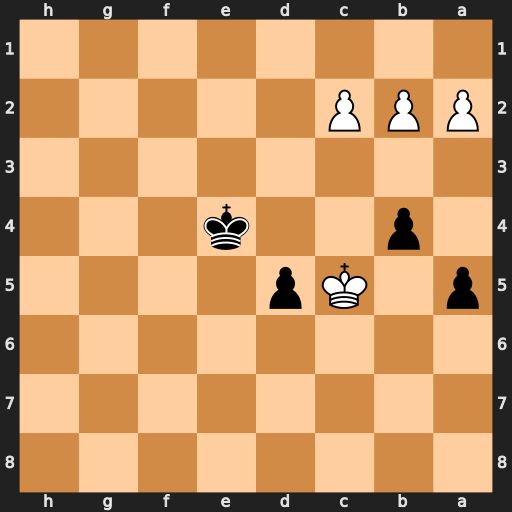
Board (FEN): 8/8/8/p1Kp4/1p2k3/8/PPP5/8
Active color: b
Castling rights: -
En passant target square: -
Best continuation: d4 Kc4 Ke3 a3 Kd2 axb4 axb4